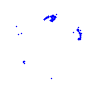
Particle: pion